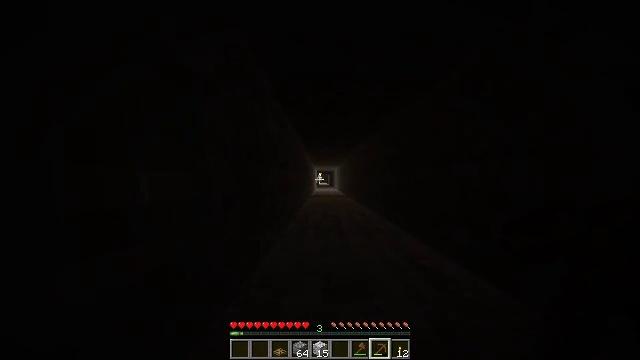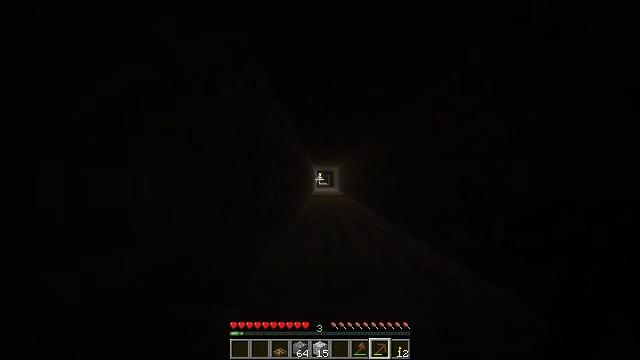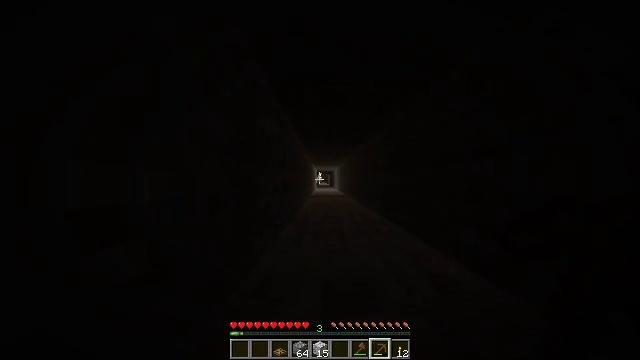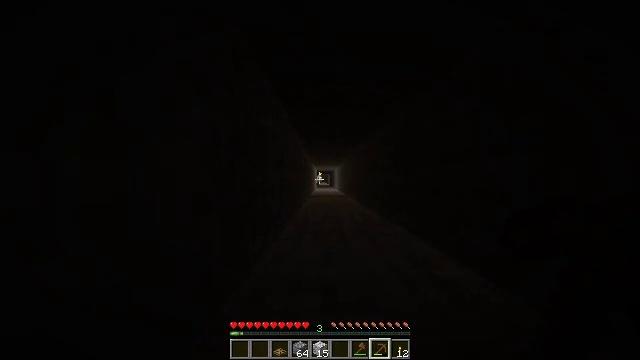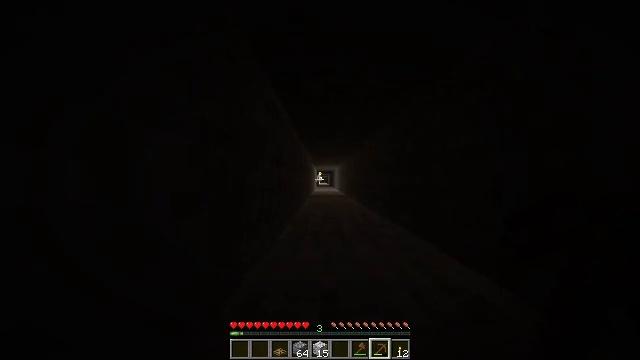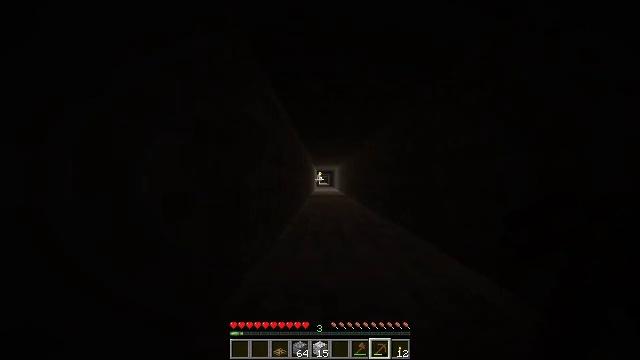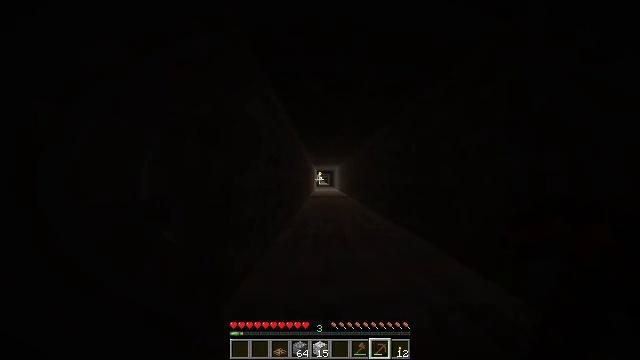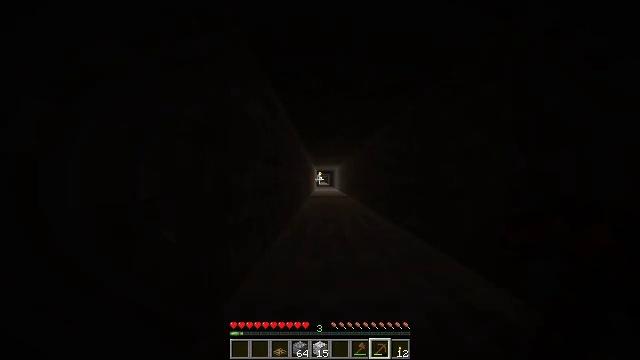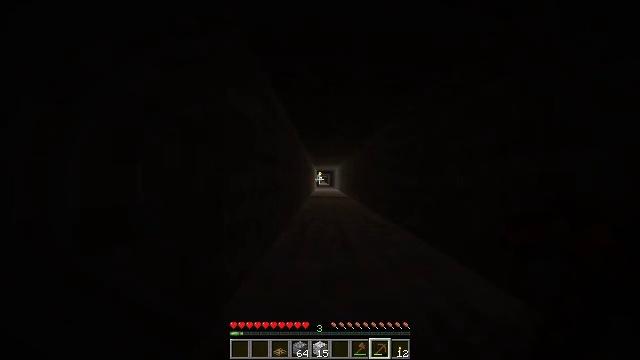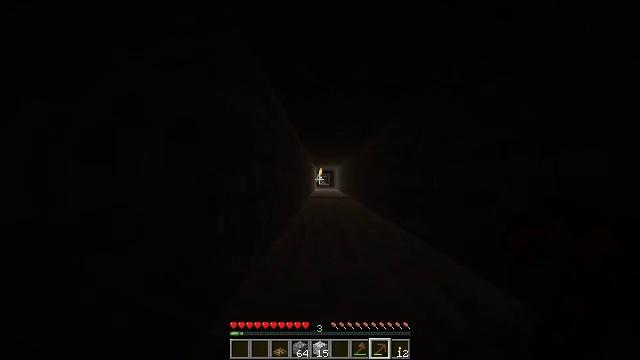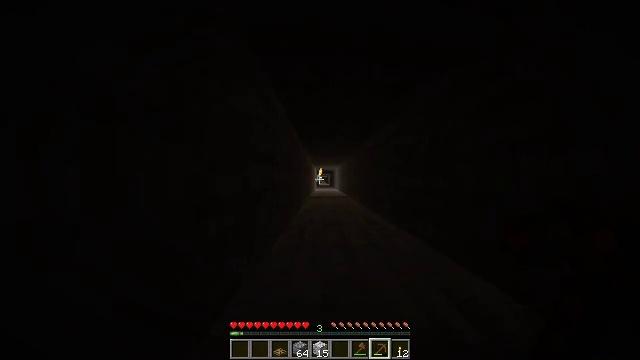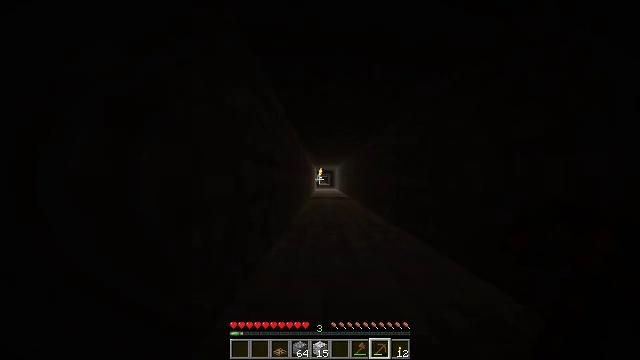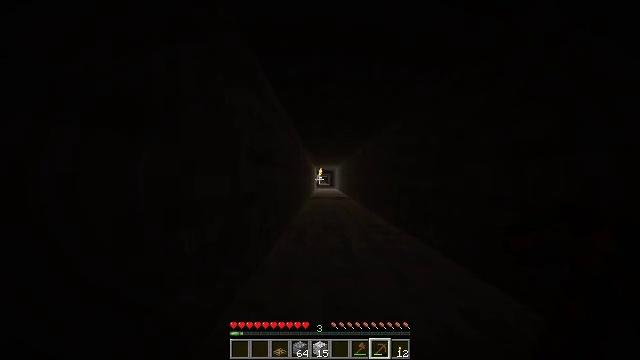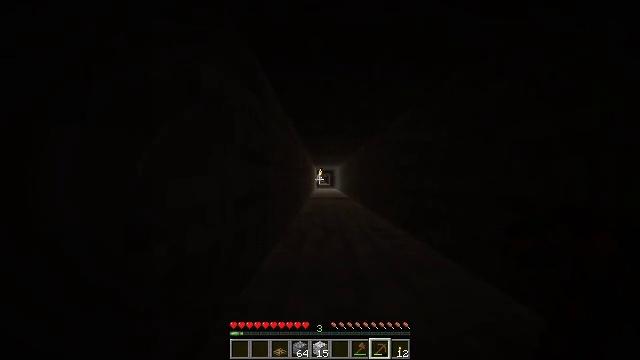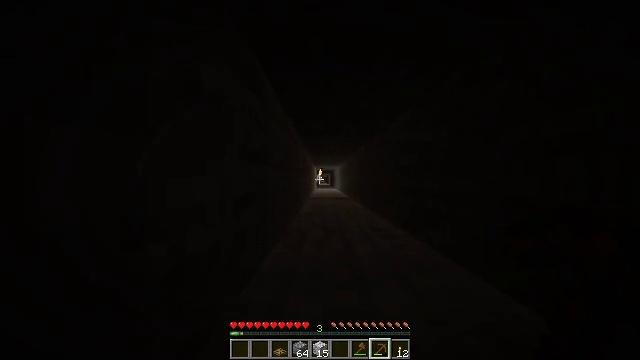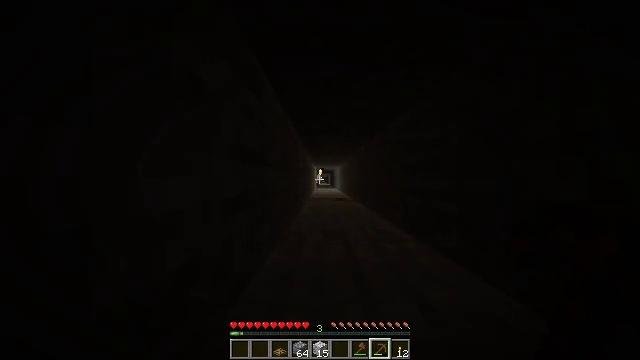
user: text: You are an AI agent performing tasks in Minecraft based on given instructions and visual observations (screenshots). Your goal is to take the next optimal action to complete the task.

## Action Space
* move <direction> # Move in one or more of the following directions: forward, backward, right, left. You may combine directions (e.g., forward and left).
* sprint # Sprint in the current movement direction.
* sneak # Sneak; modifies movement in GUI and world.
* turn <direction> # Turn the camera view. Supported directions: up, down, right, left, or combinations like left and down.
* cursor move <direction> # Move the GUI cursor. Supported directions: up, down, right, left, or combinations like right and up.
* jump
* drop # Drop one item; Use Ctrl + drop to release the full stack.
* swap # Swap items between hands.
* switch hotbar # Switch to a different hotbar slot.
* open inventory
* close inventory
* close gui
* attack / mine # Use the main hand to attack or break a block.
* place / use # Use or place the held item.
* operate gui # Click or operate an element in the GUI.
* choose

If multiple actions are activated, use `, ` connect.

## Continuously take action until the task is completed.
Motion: motion action
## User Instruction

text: Take down the wall torch for reuse.
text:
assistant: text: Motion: move forward
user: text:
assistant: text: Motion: move forward
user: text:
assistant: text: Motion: move forward
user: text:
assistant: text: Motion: move forward
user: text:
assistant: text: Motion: move forward
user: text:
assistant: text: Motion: move forward
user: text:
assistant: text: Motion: move forward
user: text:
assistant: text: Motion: move forward
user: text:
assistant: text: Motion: move forward
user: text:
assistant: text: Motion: move forward
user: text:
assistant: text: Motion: move forward
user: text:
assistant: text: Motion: move forward
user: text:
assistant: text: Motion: move forward
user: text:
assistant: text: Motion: move forward
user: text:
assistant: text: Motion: move forward
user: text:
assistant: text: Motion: move forward
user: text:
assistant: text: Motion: move forward
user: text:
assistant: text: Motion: move forward
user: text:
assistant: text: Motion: move forward
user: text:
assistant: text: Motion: move forward
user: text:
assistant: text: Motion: move forward
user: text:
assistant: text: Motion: move forward
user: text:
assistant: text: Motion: move forward
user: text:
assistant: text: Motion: move forward
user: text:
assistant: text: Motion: move forward
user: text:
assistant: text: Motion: move forward
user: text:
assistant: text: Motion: move forward
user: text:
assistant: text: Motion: move forward
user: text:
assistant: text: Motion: move forward
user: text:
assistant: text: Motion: move forward